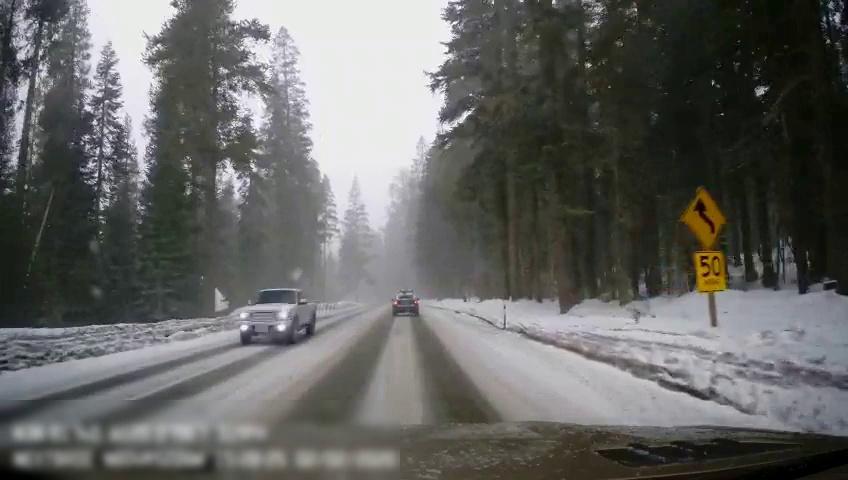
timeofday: Day
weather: Snowy
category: Drivable Space
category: Vehicles | Truck
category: Vehicles | SUV
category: Traffic | Signs
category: Traffic | Signs